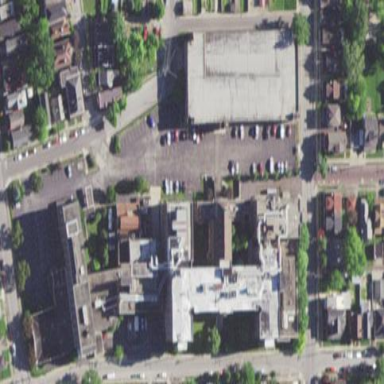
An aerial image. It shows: Hospital building.